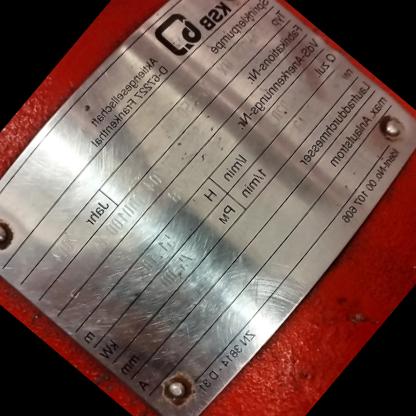
Klasa: tabliczka-znamionowa